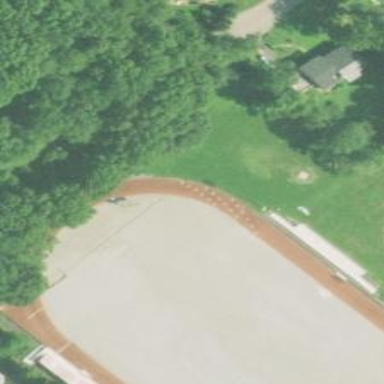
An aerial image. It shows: Track in leisure land.